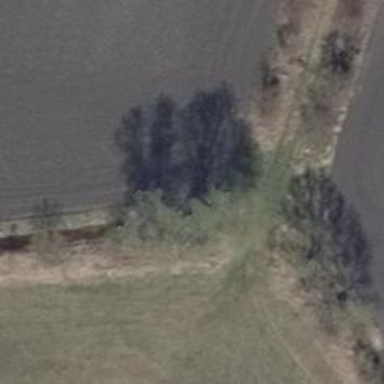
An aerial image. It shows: Deciduous tree with broadleaved leaves.